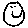
Label: smiley face